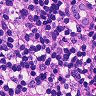
Metastatic tissue present: no